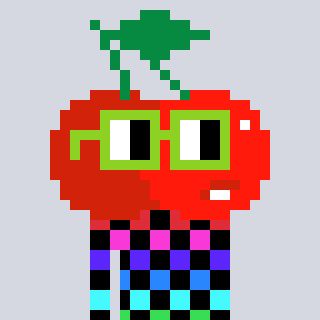
a pixel art character with square light green glasses, a cherry-shaped head and a grayscale-colored body on a cool background